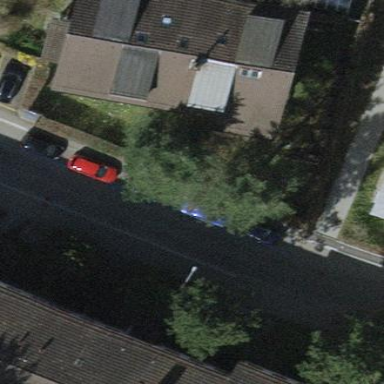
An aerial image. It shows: Parking lane.